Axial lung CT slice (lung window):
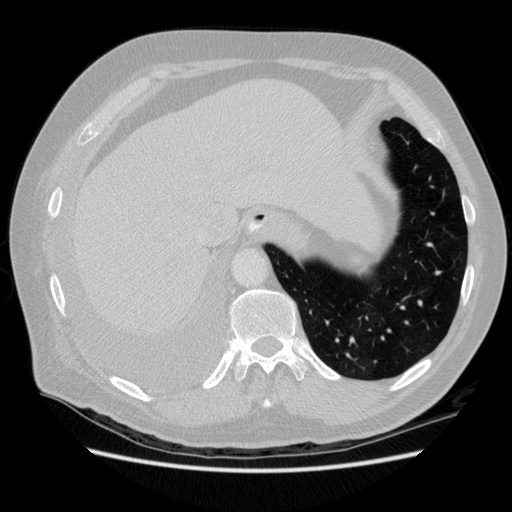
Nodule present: no